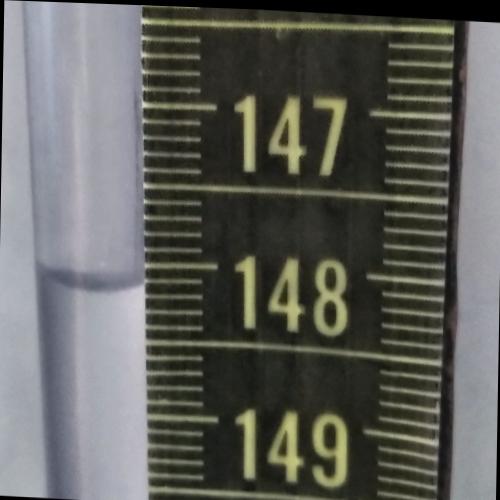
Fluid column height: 148.2 cm